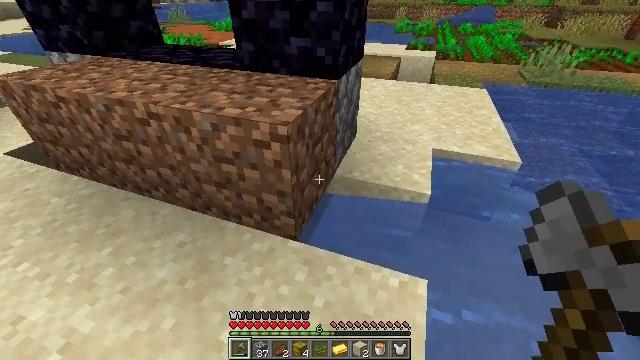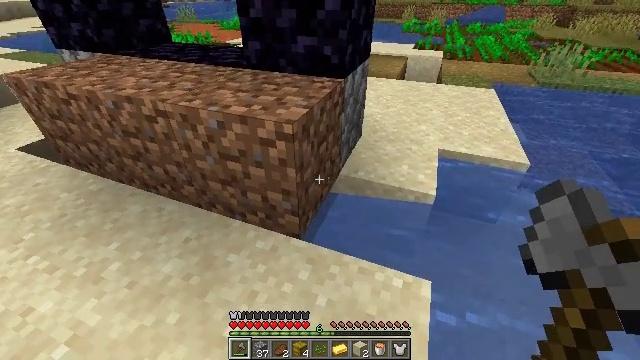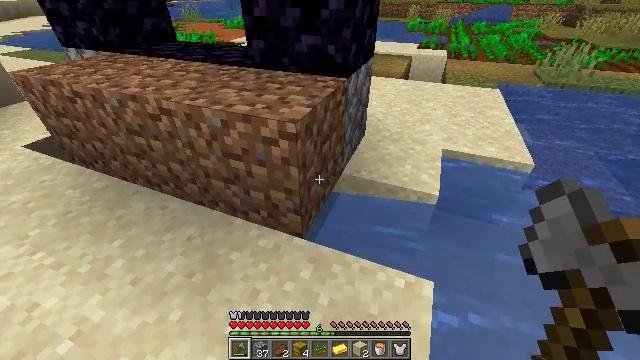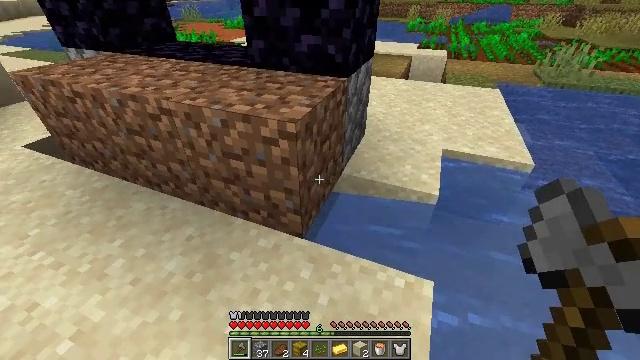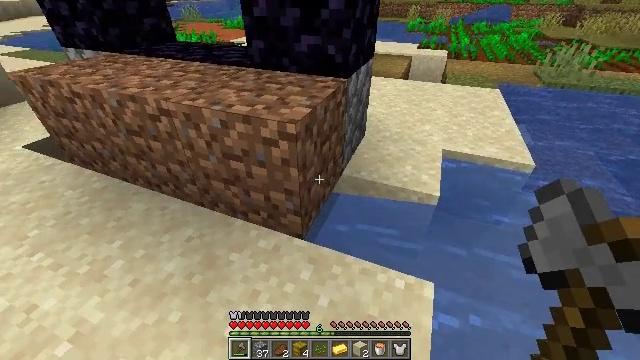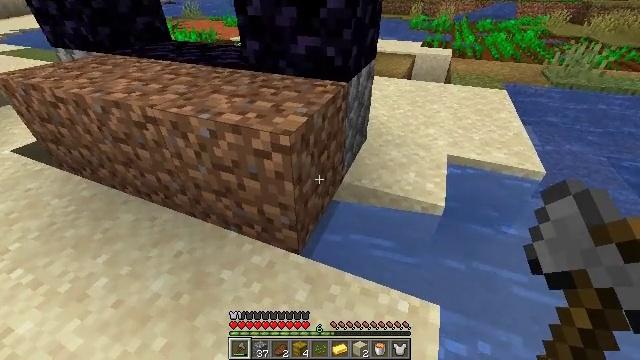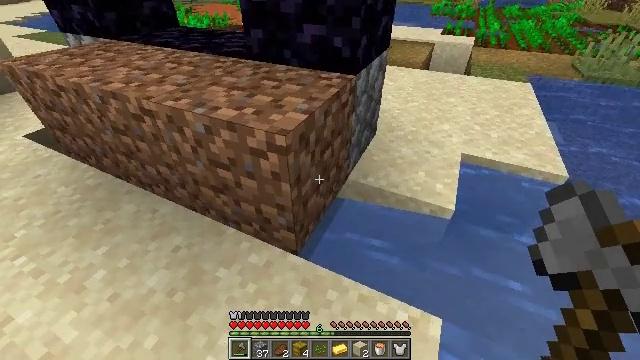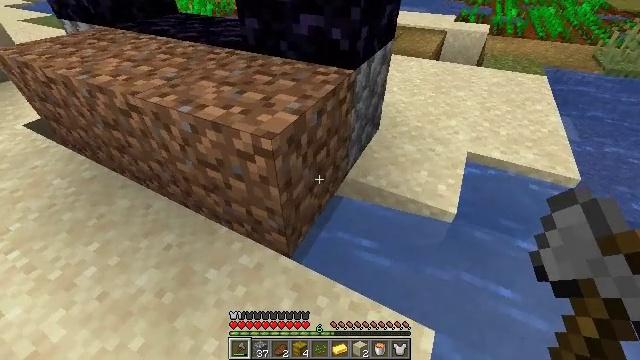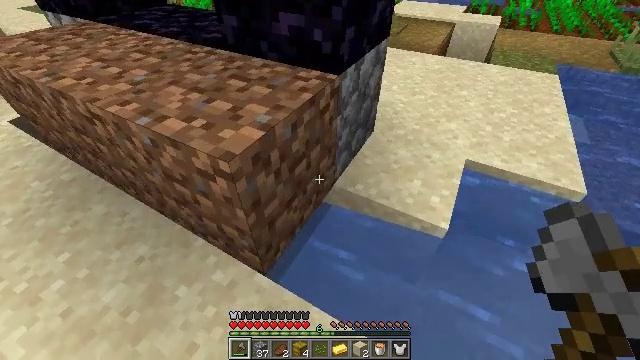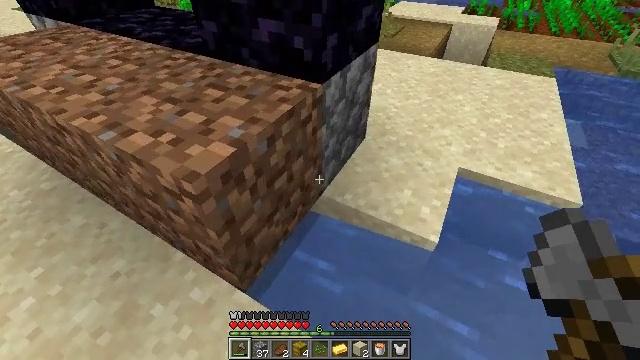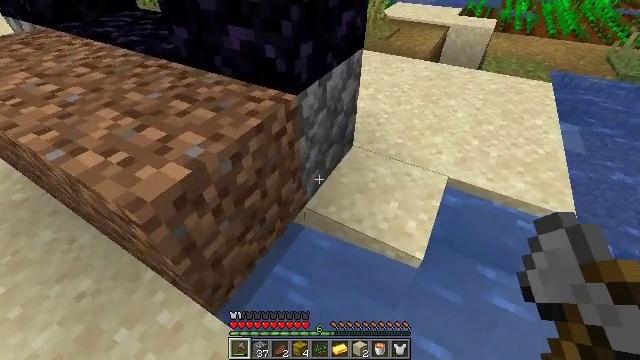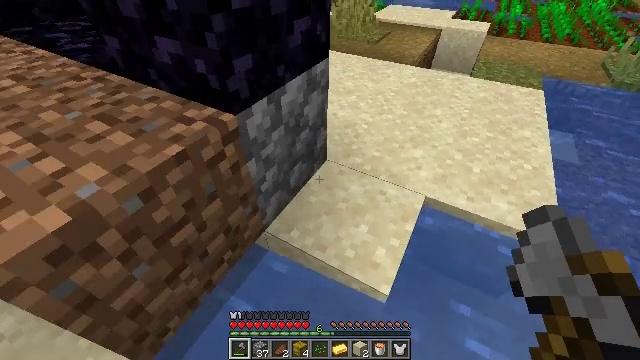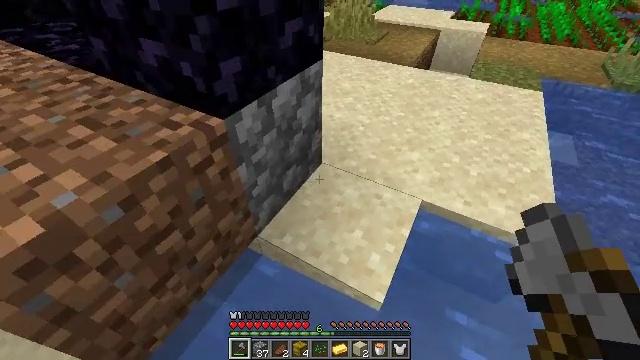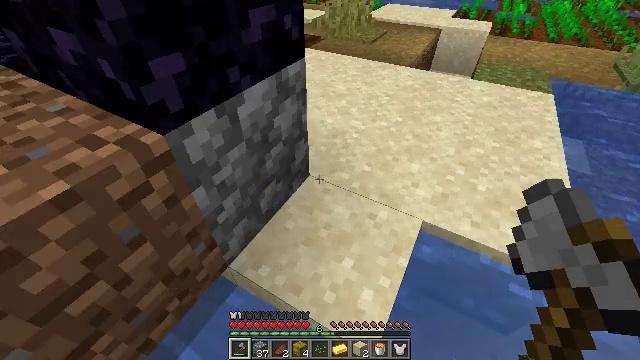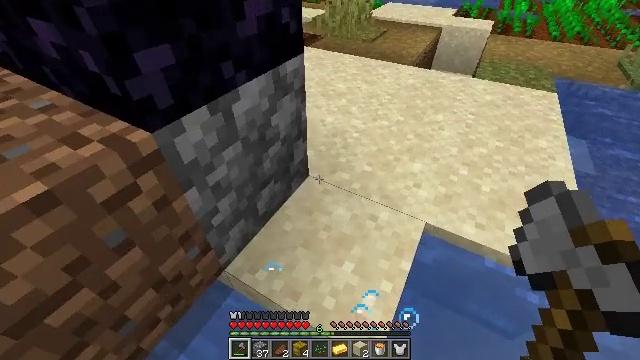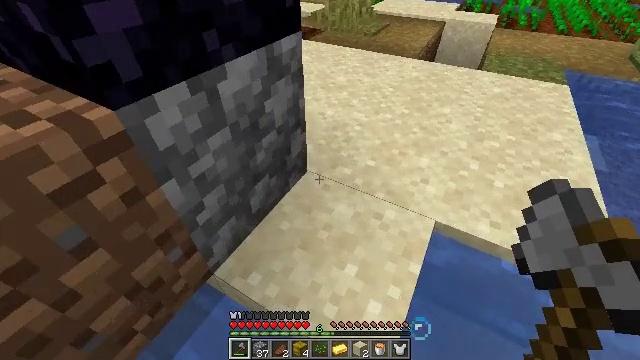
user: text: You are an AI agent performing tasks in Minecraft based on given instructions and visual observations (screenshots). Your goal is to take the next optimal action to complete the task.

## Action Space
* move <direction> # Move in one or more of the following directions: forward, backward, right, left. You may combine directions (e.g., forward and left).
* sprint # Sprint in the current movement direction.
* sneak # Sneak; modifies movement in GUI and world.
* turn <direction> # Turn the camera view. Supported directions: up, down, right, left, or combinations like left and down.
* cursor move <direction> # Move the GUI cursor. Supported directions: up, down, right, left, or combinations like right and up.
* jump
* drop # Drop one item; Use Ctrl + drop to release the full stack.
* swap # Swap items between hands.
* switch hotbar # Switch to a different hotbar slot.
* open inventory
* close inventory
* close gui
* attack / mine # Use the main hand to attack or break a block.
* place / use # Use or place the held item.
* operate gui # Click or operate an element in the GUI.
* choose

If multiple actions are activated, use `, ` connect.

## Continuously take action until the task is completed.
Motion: motion action
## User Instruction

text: Get cactus from the sandy areas.
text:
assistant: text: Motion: turn left
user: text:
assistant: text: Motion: no_op
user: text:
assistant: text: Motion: no_op
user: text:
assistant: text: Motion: move forward
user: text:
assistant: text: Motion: move forward and move right
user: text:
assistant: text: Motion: move forward and move right, turn left and down
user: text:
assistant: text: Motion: move forward and move right, turn left and down
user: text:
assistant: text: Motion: move forward and move right, turn left and down
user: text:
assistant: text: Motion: move forward and move right
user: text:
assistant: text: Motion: move forward and move right
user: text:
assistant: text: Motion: move forward and move right
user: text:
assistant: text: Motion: move forward
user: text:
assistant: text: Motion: move forward
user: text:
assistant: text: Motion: move forward, jump
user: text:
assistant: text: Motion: move forward, jump
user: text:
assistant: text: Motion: move forward, jump
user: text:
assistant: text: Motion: move forward, jump
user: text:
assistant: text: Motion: move forward, jump
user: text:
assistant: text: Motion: move forward
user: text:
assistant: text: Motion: move forward
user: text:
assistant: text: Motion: move forward, turn right and up
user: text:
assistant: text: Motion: move forward, turn right and up
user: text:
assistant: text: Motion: move forward, turn up
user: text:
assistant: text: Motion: move forward, jump
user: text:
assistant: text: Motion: move forward, jump
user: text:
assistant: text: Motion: move forward, jump
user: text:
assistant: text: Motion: move forward, jump
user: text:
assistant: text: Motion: move forward and move right
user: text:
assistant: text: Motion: move forward and move right, turn left
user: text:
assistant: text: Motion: move forward and move right, turn left and up